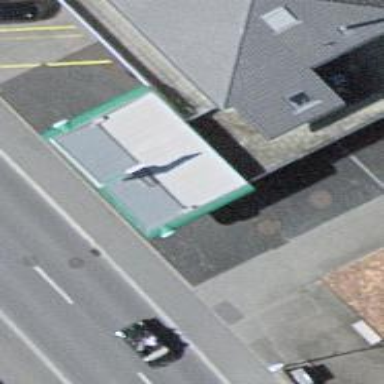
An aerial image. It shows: Fuel station with car shop.